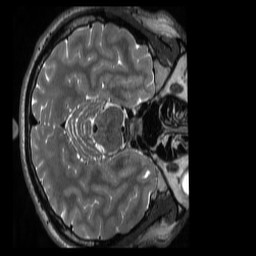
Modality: T2w
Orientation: axial
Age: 25
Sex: male